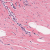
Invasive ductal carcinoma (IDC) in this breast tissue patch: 1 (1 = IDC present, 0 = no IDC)